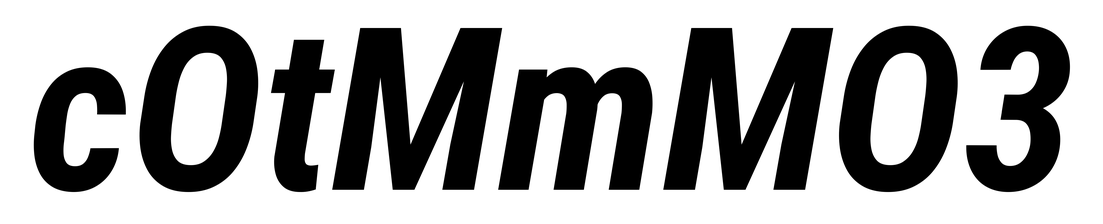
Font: Roboto-Italic_Condensed_Bold_Italic